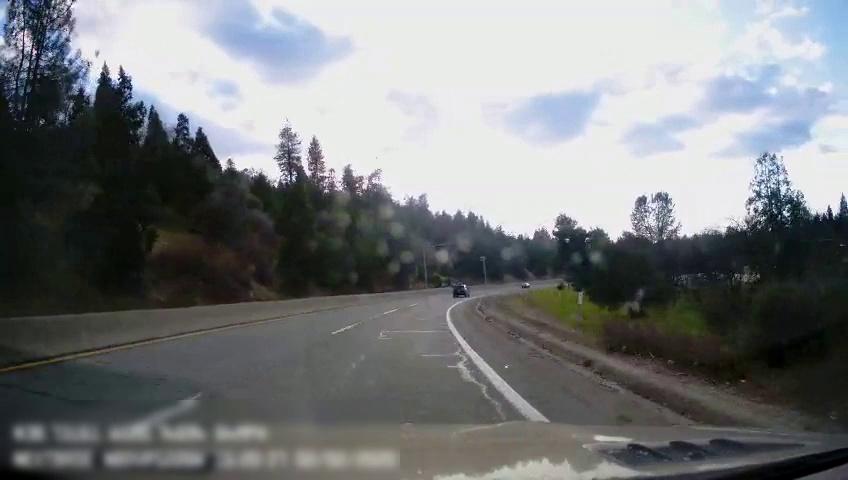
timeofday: Day
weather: Sunny
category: Drivable Space
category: Vehicles | SUV
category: Lanes | Alternate Lane
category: Lanes | Current Lane
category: Lanes | Alternate Lane